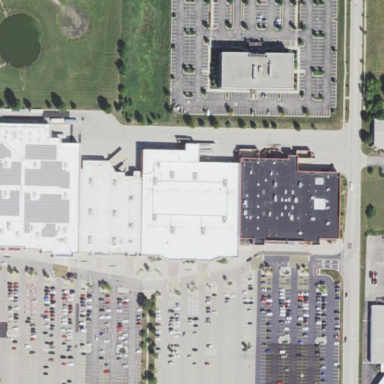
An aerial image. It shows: Retail building that houses department store.